Platform: macOS
Application: Chrome
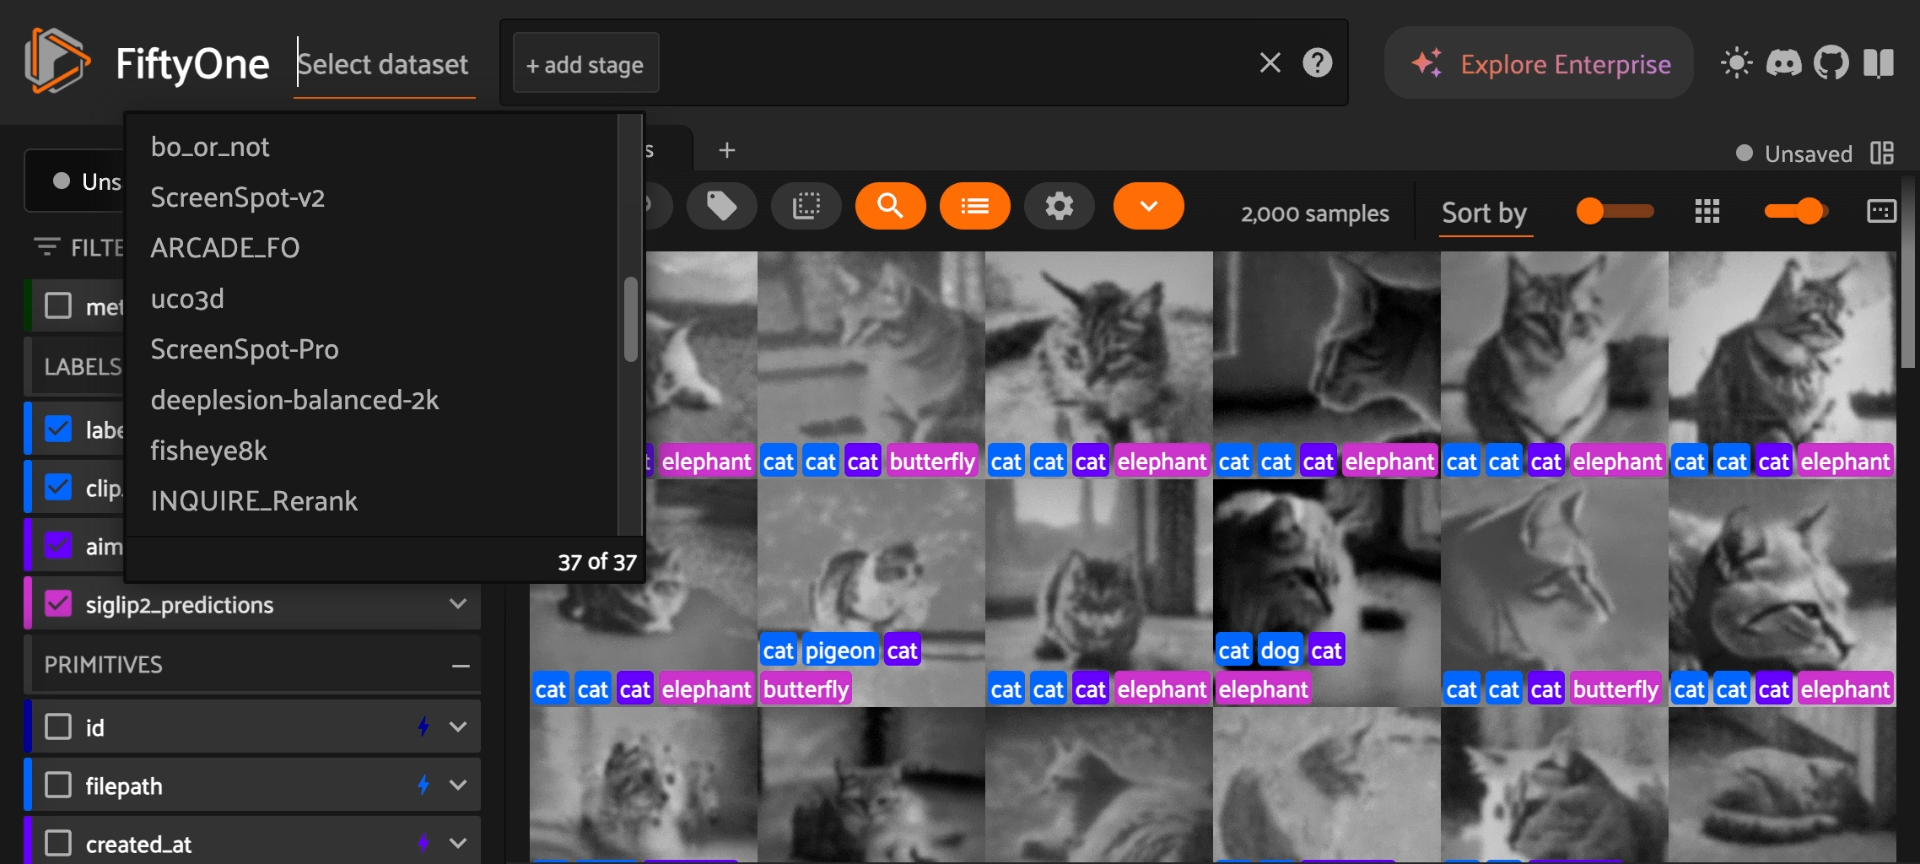
task_description: Scroll up on Select dataset menu
action_type: click
element_info: Slider
steps_since_start: 1

task_description: Scroll down on Select dataset menu
action_type: click
element_info: Slider
steps_since_start: 1

task_description: Scroll to the bottom of the Select dataset menu
action_type: click
element_info: Slider
steps_since_start: 1

task_description: Scroll to the top of the Select dataset menu
action_type: click
element_info: Slider
steps_since_start: 1
task_description: Locate Select dataset menu
action_type: hover
element_info: Menu Item
steps_since_start: 1